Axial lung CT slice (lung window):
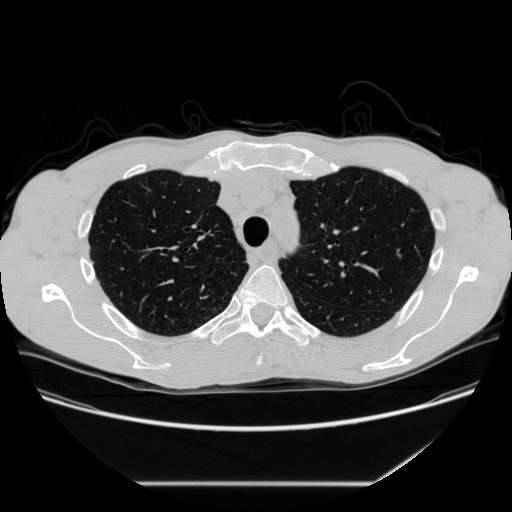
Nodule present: no